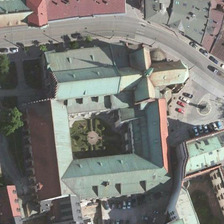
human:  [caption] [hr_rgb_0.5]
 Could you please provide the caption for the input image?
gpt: a church is near a road and several green trees .

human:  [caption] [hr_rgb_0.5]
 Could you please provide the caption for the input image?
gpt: a church is near a road and several green trees .

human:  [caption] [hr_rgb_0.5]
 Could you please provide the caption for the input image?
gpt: a church is near a road and several green trees .

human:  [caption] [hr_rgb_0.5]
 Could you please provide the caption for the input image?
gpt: a church is near a road and several green trees .

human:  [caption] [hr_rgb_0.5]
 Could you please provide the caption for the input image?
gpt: a church is near a road and several green trees .